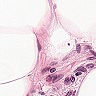
Metastatic tissue present: no